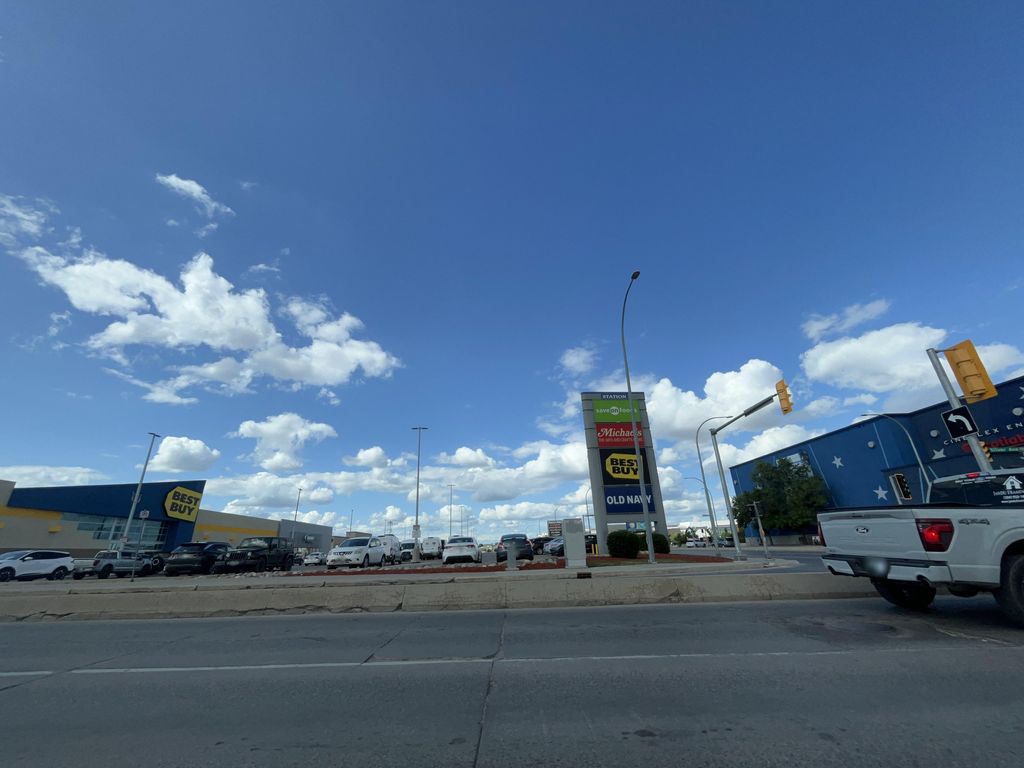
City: winnipeg